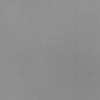
Label: dusty